Interaction volume radius: 10 \u00c5
Interaction volume height: 20 \u00c5
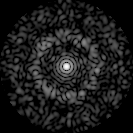
Disorder parameter: 0.8286